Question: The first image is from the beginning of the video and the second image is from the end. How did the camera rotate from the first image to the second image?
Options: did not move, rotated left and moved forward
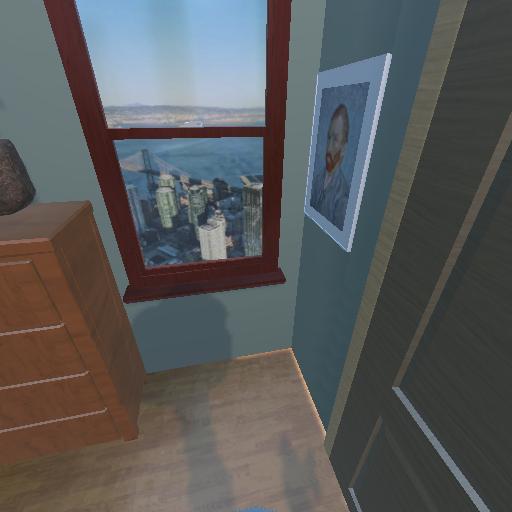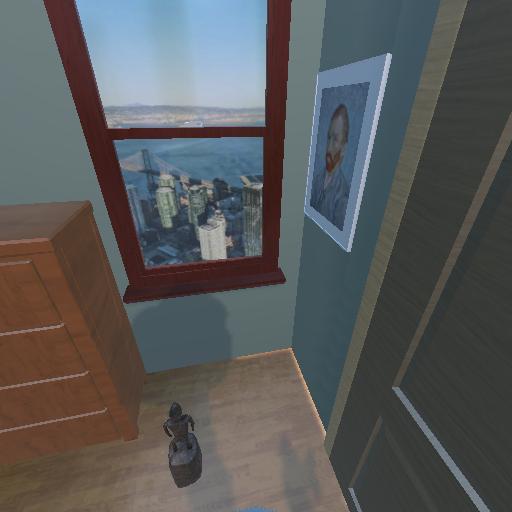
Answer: did not move